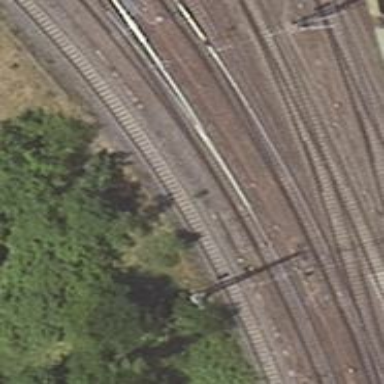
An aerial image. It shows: Railway switch.